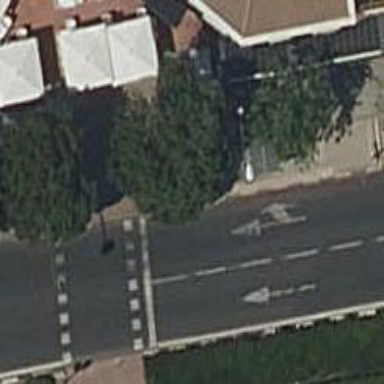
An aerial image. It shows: Bus stop with platform for public transport.